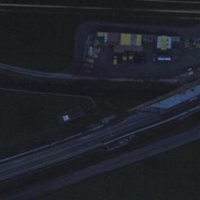
EUNIS habitat code: 25
Species observed at this site:
Aegopodium podagraria